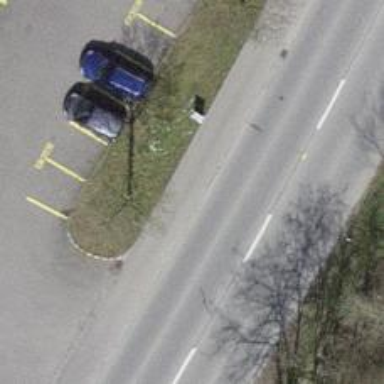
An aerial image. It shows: Sidewalk.